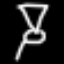
Label: hourglass